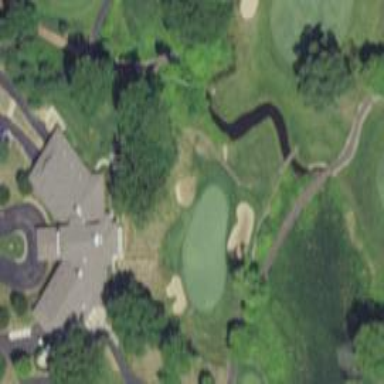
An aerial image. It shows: Golf hole.